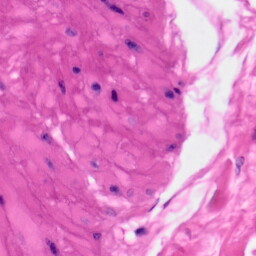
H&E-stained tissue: Skin